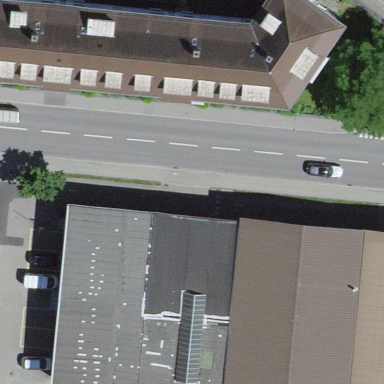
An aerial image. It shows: Gabled warehouse building that houses hardware shop.